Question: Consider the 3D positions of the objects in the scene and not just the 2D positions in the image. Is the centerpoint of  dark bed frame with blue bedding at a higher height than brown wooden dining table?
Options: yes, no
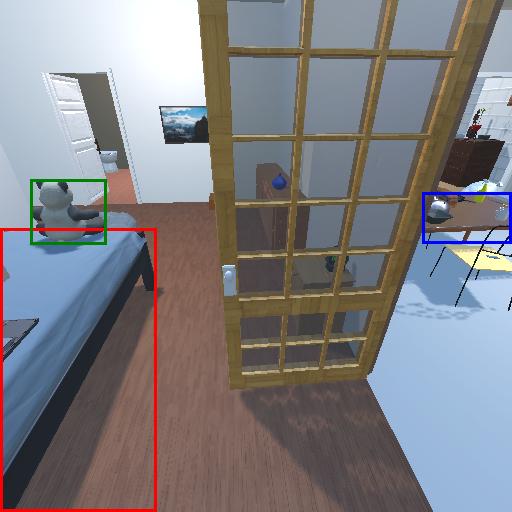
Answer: yes